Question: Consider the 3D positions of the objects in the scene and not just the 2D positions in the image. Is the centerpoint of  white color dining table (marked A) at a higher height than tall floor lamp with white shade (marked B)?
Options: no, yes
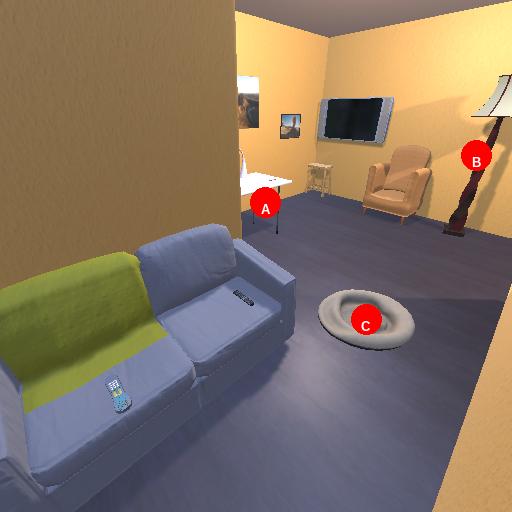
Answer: no